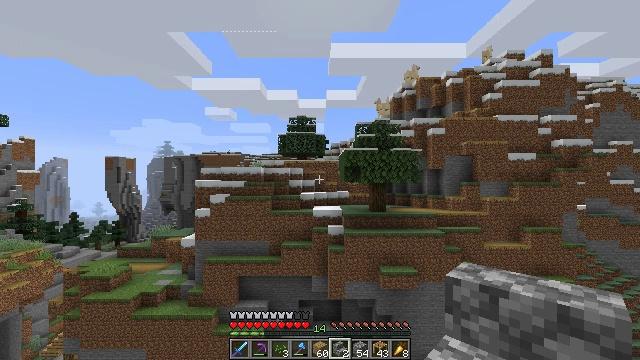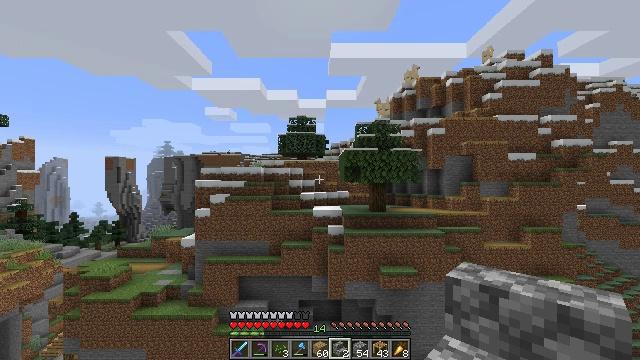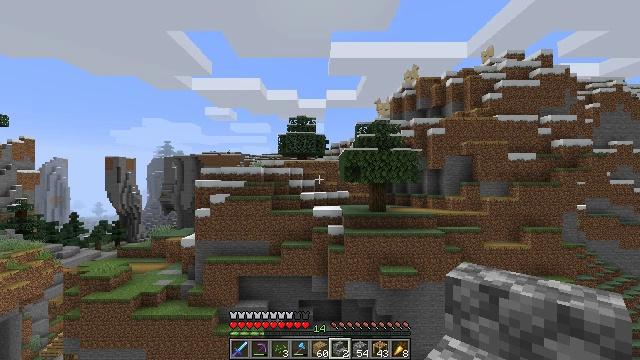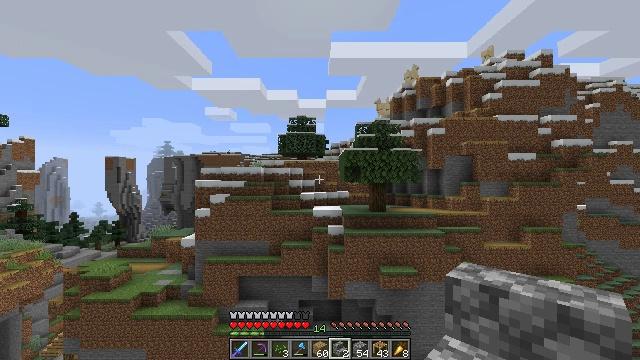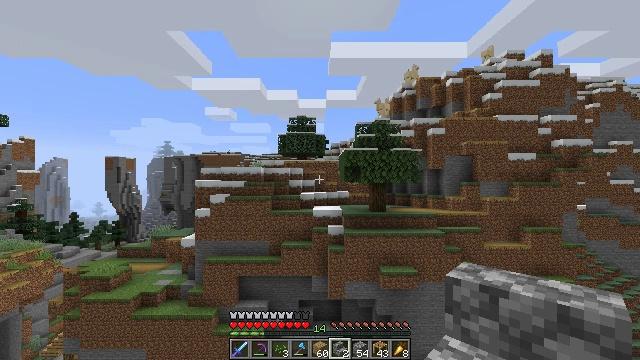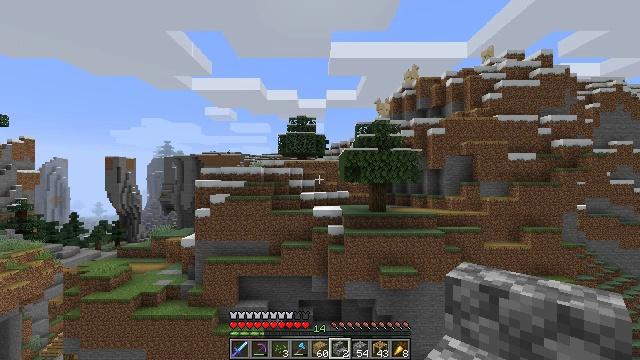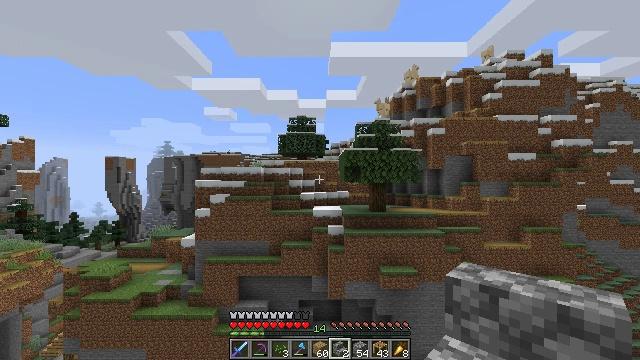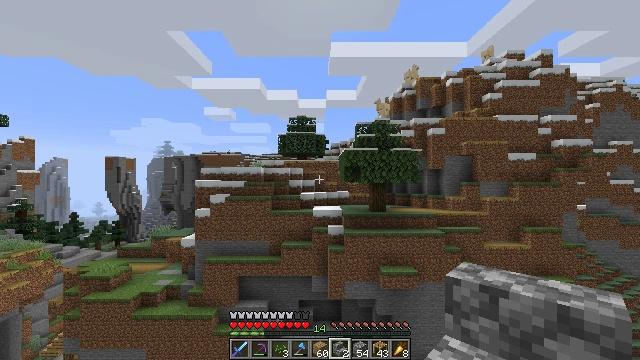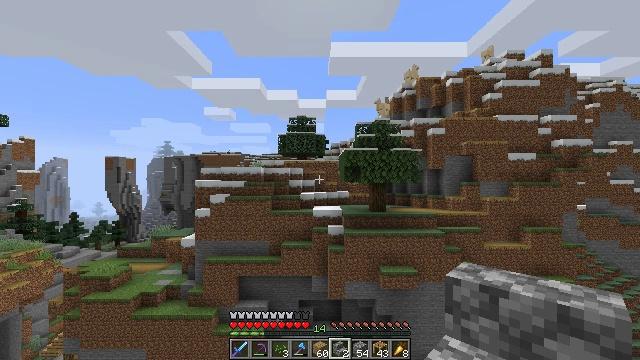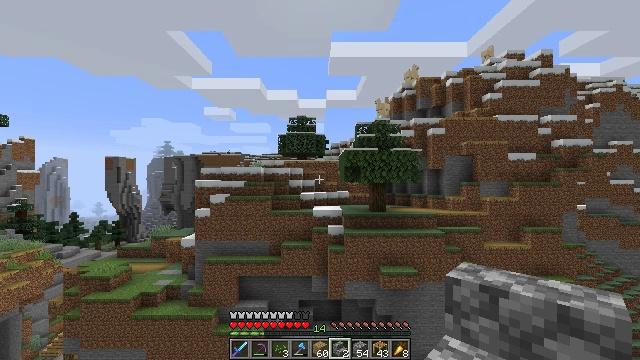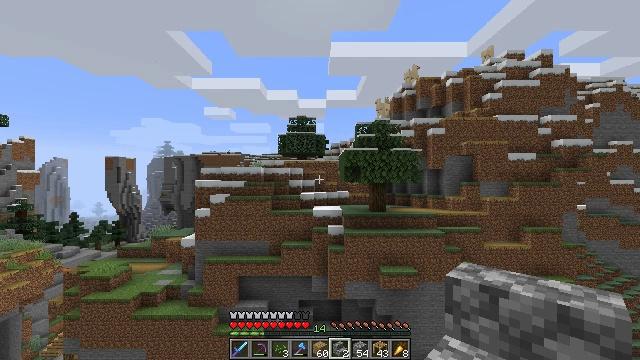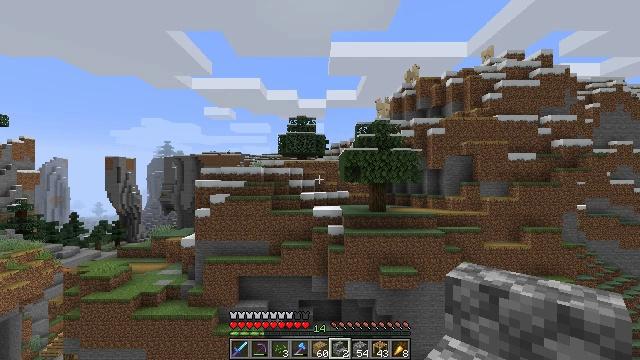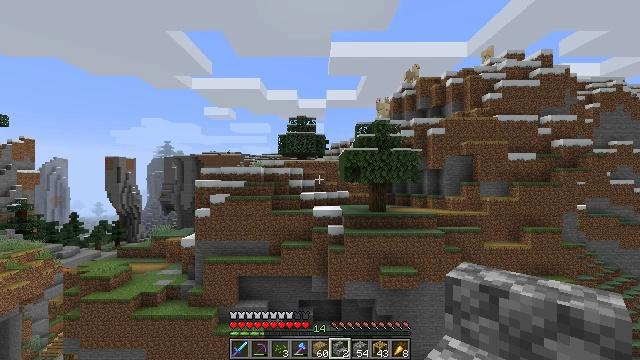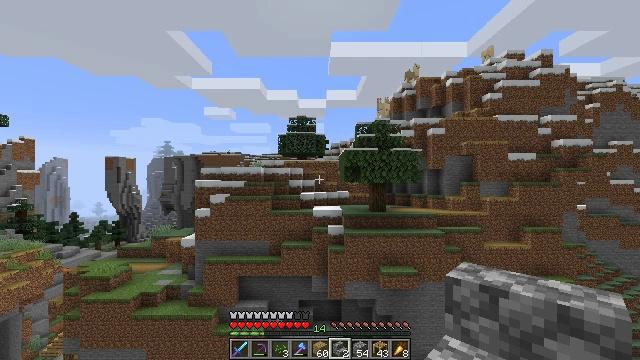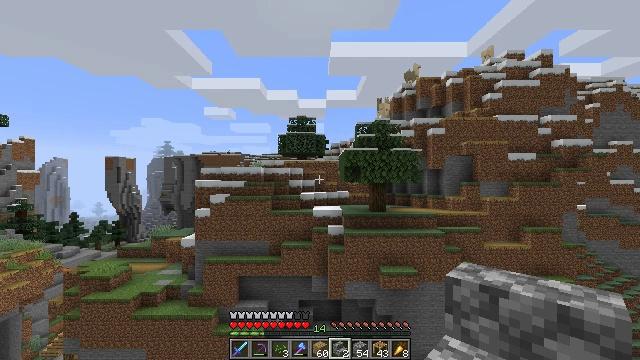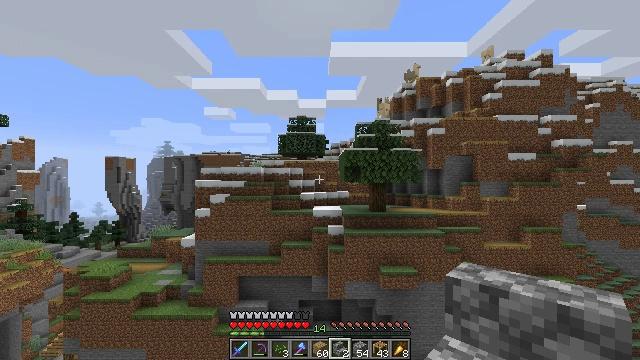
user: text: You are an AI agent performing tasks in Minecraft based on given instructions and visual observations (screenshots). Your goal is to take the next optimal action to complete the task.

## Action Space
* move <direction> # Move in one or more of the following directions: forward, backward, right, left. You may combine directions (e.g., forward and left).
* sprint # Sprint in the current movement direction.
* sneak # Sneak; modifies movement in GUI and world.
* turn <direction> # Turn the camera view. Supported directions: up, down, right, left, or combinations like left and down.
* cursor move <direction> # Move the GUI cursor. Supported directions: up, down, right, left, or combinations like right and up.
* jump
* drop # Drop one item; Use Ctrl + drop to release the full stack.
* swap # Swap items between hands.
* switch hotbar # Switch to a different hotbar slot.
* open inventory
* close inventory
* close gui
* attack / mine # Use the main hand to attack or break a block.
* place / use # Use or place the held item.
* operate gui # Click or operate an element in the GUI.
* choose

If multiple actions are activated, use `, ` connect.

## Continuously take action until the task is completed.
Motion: motion action
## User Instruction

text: Remove the scaffolding structure.
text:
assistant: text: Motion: no_op
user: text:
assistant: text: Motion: no_op
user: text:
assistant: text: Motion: no_op
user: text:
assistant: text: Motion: no_op
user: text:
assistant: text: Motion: no_op
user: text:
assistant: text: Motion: no_op
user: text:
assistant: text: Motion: no_op
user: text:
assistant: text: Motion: no_op
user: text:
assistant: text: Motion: no_op
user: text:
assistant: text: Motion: no_op
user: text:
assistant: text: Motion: no_op
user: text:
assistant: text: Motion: no_op
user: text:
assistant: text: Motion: no_op
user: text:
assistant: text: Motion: no_op
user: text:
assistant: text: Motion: no_op
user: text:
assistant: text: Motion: no_op
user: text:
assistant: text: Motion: no_op
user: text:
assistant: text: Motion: no_op
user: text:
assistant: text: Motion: no_op
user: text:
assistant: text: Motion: no_op
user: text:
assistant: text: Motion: no_op
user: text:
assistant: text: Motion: no_op
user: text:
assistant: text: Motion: no_op
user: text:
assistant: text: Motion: no_op
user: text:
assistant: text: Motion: no_op
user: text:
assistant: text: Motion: no_op
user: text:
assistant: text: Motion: no_op
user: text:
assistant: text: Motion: no_op
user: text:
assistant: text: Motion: no_op
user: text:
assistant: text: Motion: no_op